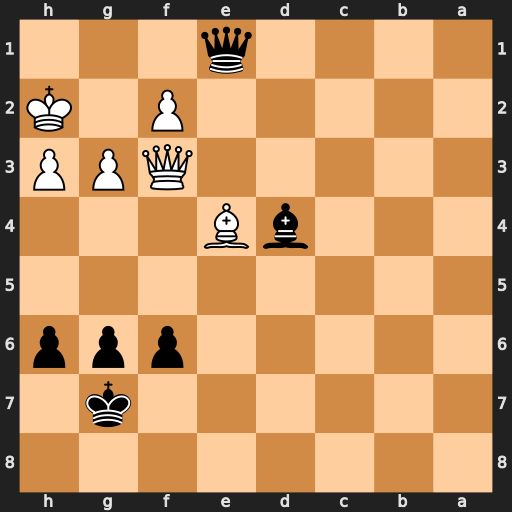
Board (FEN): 8/6k1/5ppp/8/3bB3/5QPP/5P1K/4q3
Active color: b
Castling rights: -
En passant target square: -
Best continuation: Bxf2 h4 Bxg3+ Qxg3 Qxe4